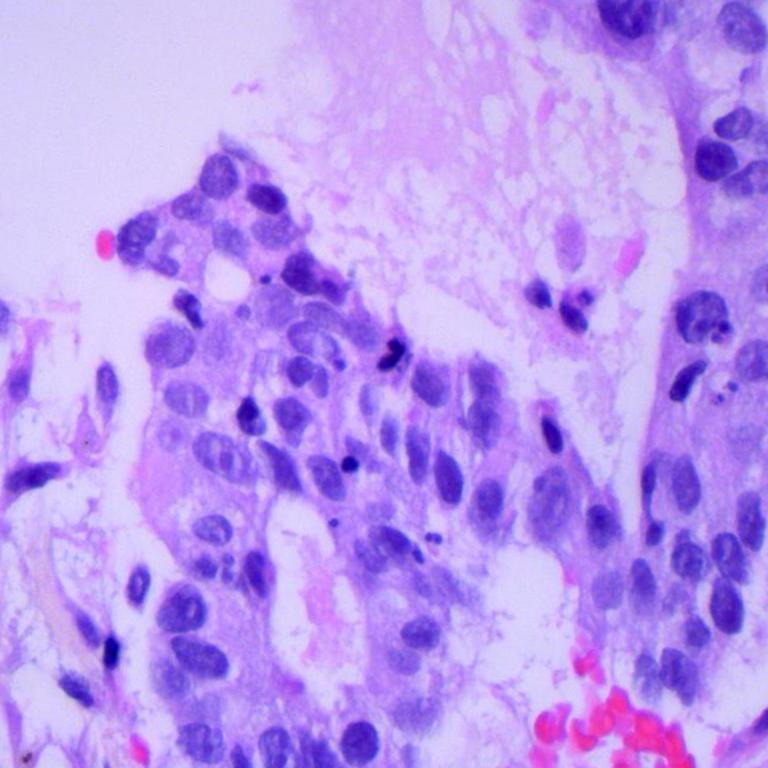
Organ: lung
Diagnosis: adenocarcinomas